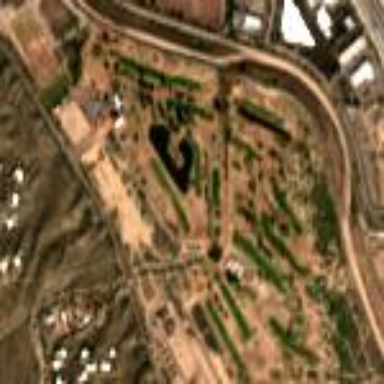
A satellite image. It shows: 18-hole golf course.